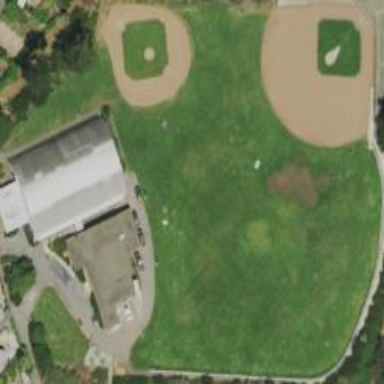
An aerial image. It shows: Baseball pitch for leisure and sports activities.